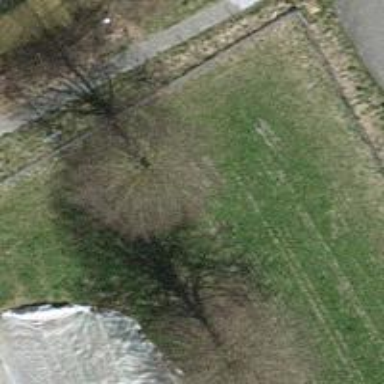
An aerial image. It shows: Single tag "natural: tree."